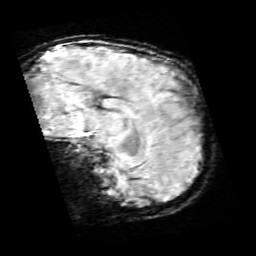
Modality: SWI
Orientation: sagittal
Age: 10
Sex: female
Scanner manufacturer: siemens
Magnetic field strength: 3 T
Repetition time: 0.027 s
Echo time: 0.02 s